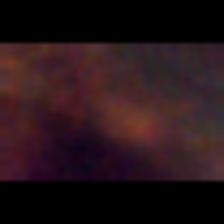
Taxon: Unknown_full_image
Group: Unknown